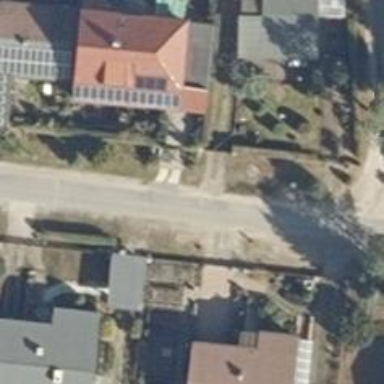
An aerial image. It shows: Driveway.